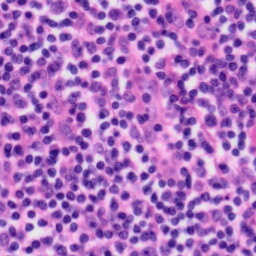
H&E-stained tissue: Tonsil